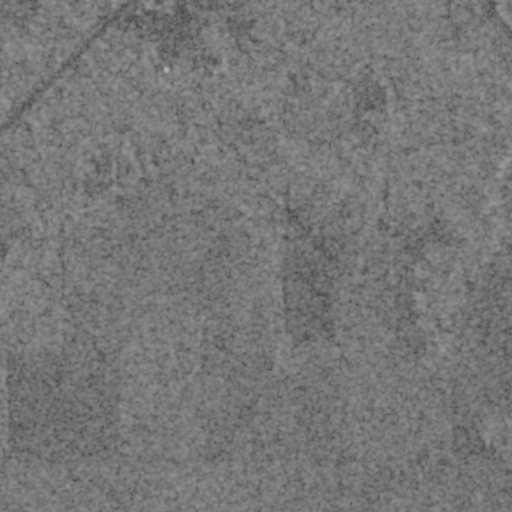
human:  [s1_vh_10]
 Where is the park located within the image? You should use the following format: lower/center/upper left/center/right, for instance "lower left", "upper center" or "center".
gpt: The park is located in the lower center of the image.
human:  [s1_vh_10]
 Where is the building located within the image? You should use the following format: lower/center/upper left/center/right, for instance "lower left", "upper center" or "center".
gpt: The building is located in the center right of the image.
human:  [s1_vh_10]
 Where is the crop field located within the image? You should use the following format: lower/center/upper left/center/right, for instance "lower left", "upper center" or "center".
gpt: There is no crop field in the image.

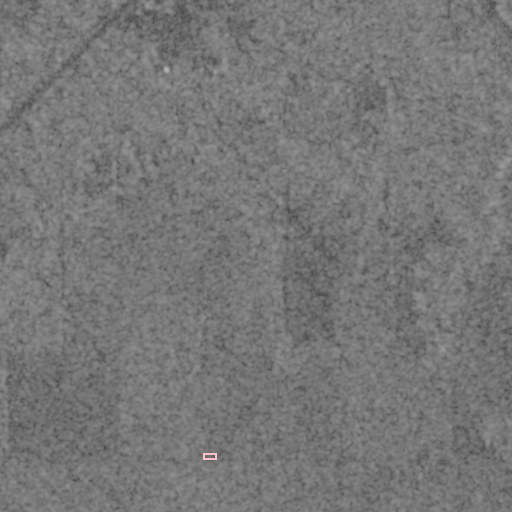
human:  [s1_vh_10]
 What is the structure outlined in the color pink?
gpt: The structure outlined in pink is a park.
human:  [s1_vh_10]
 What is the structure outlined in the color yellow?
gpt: There is no yellow outline.